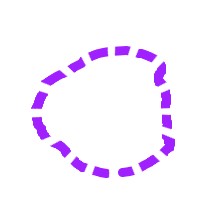
Shape: circle